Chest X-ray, PA view. Patient: 61 years old, sex M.
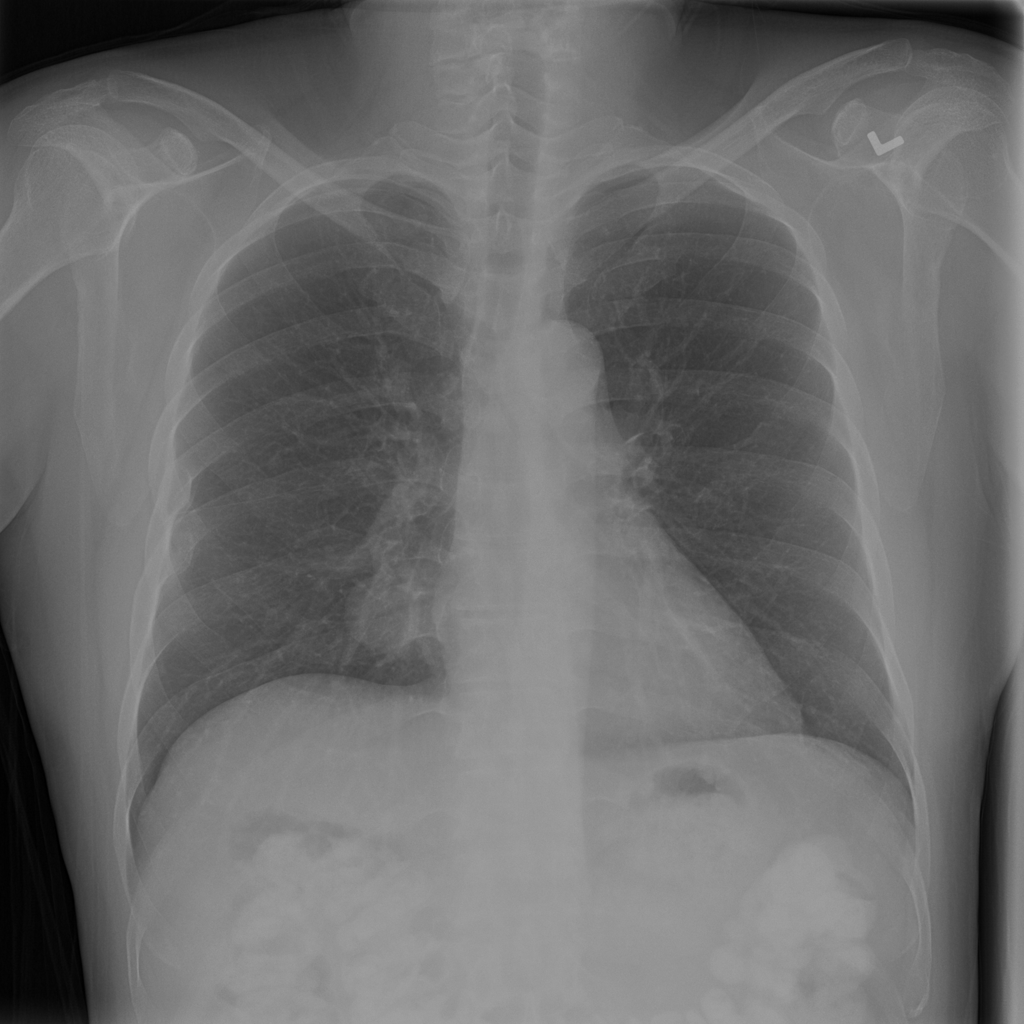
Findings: No Finding